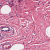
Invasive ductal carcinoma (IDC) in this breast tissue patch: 1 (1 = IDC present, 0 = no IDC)